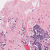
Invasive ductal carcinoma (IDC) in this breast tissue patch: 0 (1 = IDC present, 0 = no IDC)